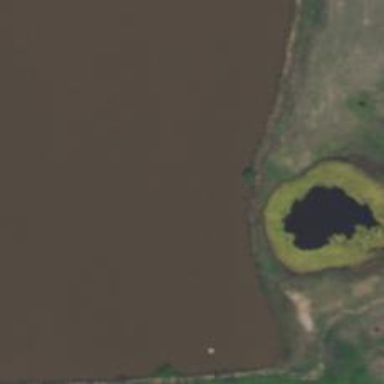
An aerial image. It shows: Reservoir.